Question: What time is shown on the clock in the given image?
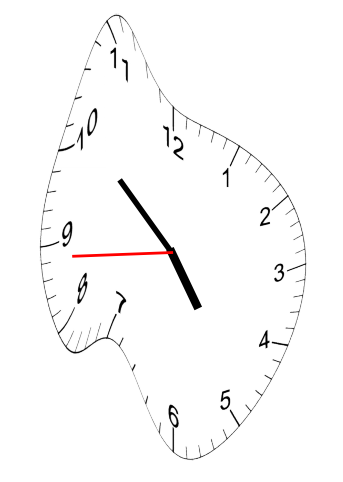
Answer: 04:51:44